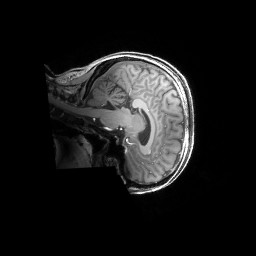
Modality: T1w
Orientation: sagittal
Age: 25
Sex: female
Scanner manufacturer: siemens
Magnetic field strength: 6.98 T
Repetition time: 2.37 s
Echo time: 0.00231 s